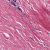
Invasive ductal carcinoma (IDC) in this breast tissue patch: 0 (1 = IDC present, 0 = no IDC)